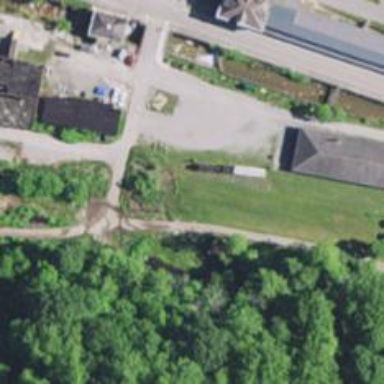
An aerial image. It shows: Historic train attraction.